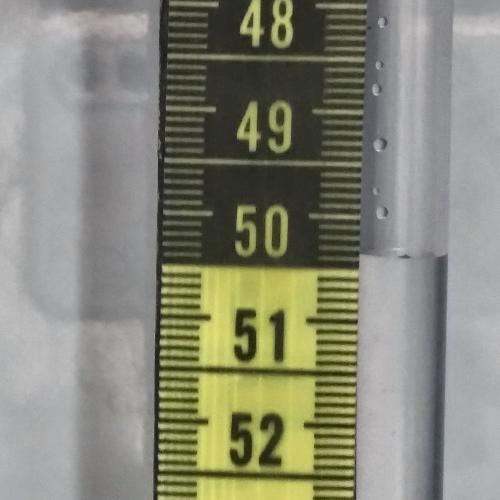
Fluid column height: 50.4 cm